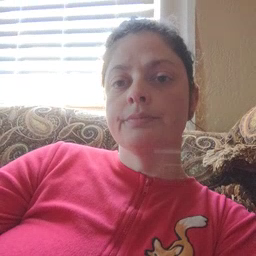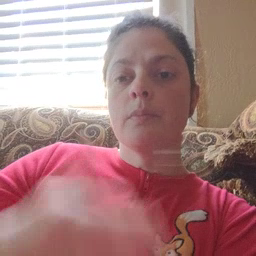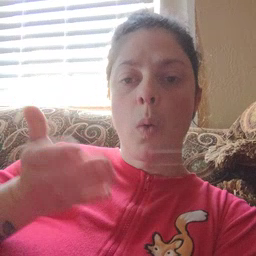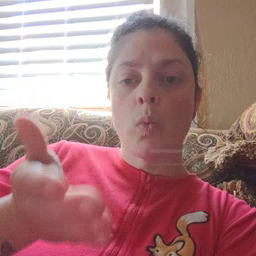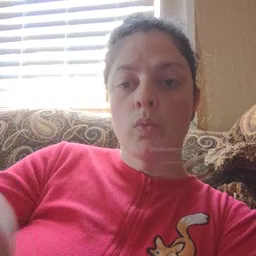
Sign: boat